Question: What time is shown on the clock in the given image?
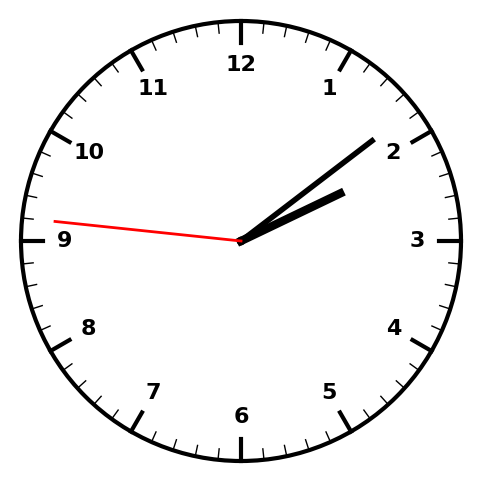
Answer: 02:08:46